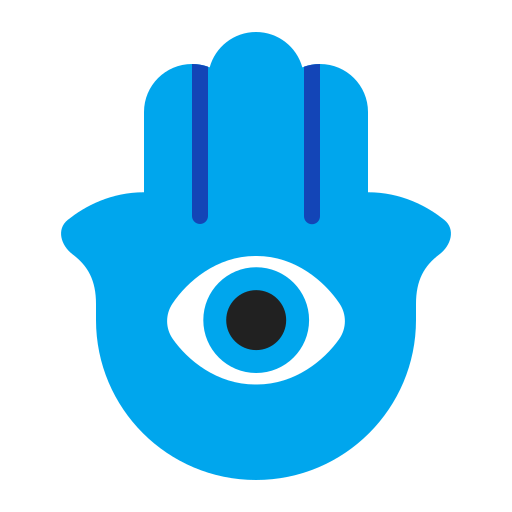
hamsa flat